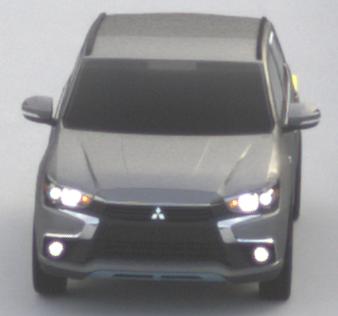
Make: Mitsubishi
Model: Outlander 2.0 Plug-In Hybrid
Detailed model: Outlander (III) Plug-In Hybrid
Model produced from: 2015/10
Model produced until: 2018/08
Doors: 5
Color: gray
Road condition: dry road
Daytime: morning or afternoon
Contrast: low contrast